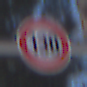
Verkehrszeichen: Geschwindigkeit130
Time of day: MorningAfternoon
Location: Outdoor (Special)
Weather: Clear
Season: Winter
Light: Natural